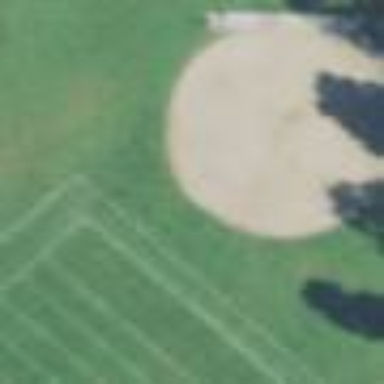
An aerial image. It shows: Baseball pitch for leisure land.